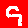
Digit: 9